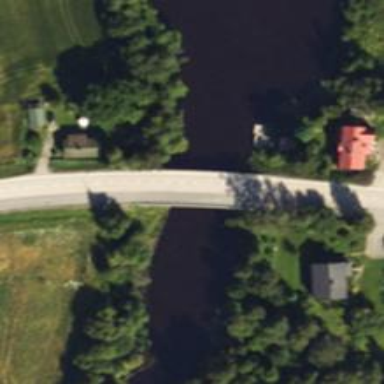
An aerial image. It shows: Asphalt cycleway on bridge.